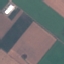
Land use / land cover: AnnualCrop